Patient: sex F, age 72
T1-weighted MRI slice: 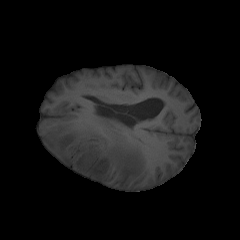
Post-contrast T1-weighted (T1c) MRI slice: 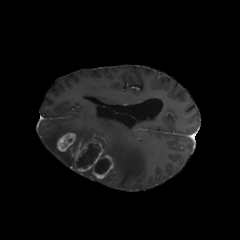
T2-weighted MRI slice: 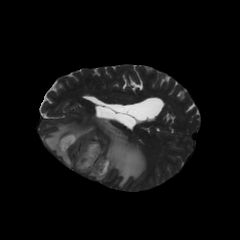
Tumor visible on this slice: yes
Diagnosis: Glioblastoma, IDH-wildtype
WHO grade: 4